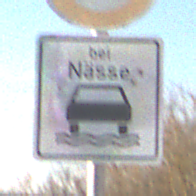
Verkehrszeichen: BeiNaesse
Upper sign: Geschwindigkeit70
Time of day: MorningAfternoon
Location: Outdoor (Nature)
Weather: PartlyCloudy
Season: NotSpecified
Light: Natural